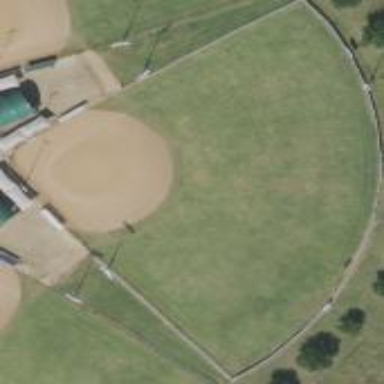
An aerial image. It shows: Baseball pitch for leisure and sports activities.